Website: ulta-beauty
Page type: delivery-shipping
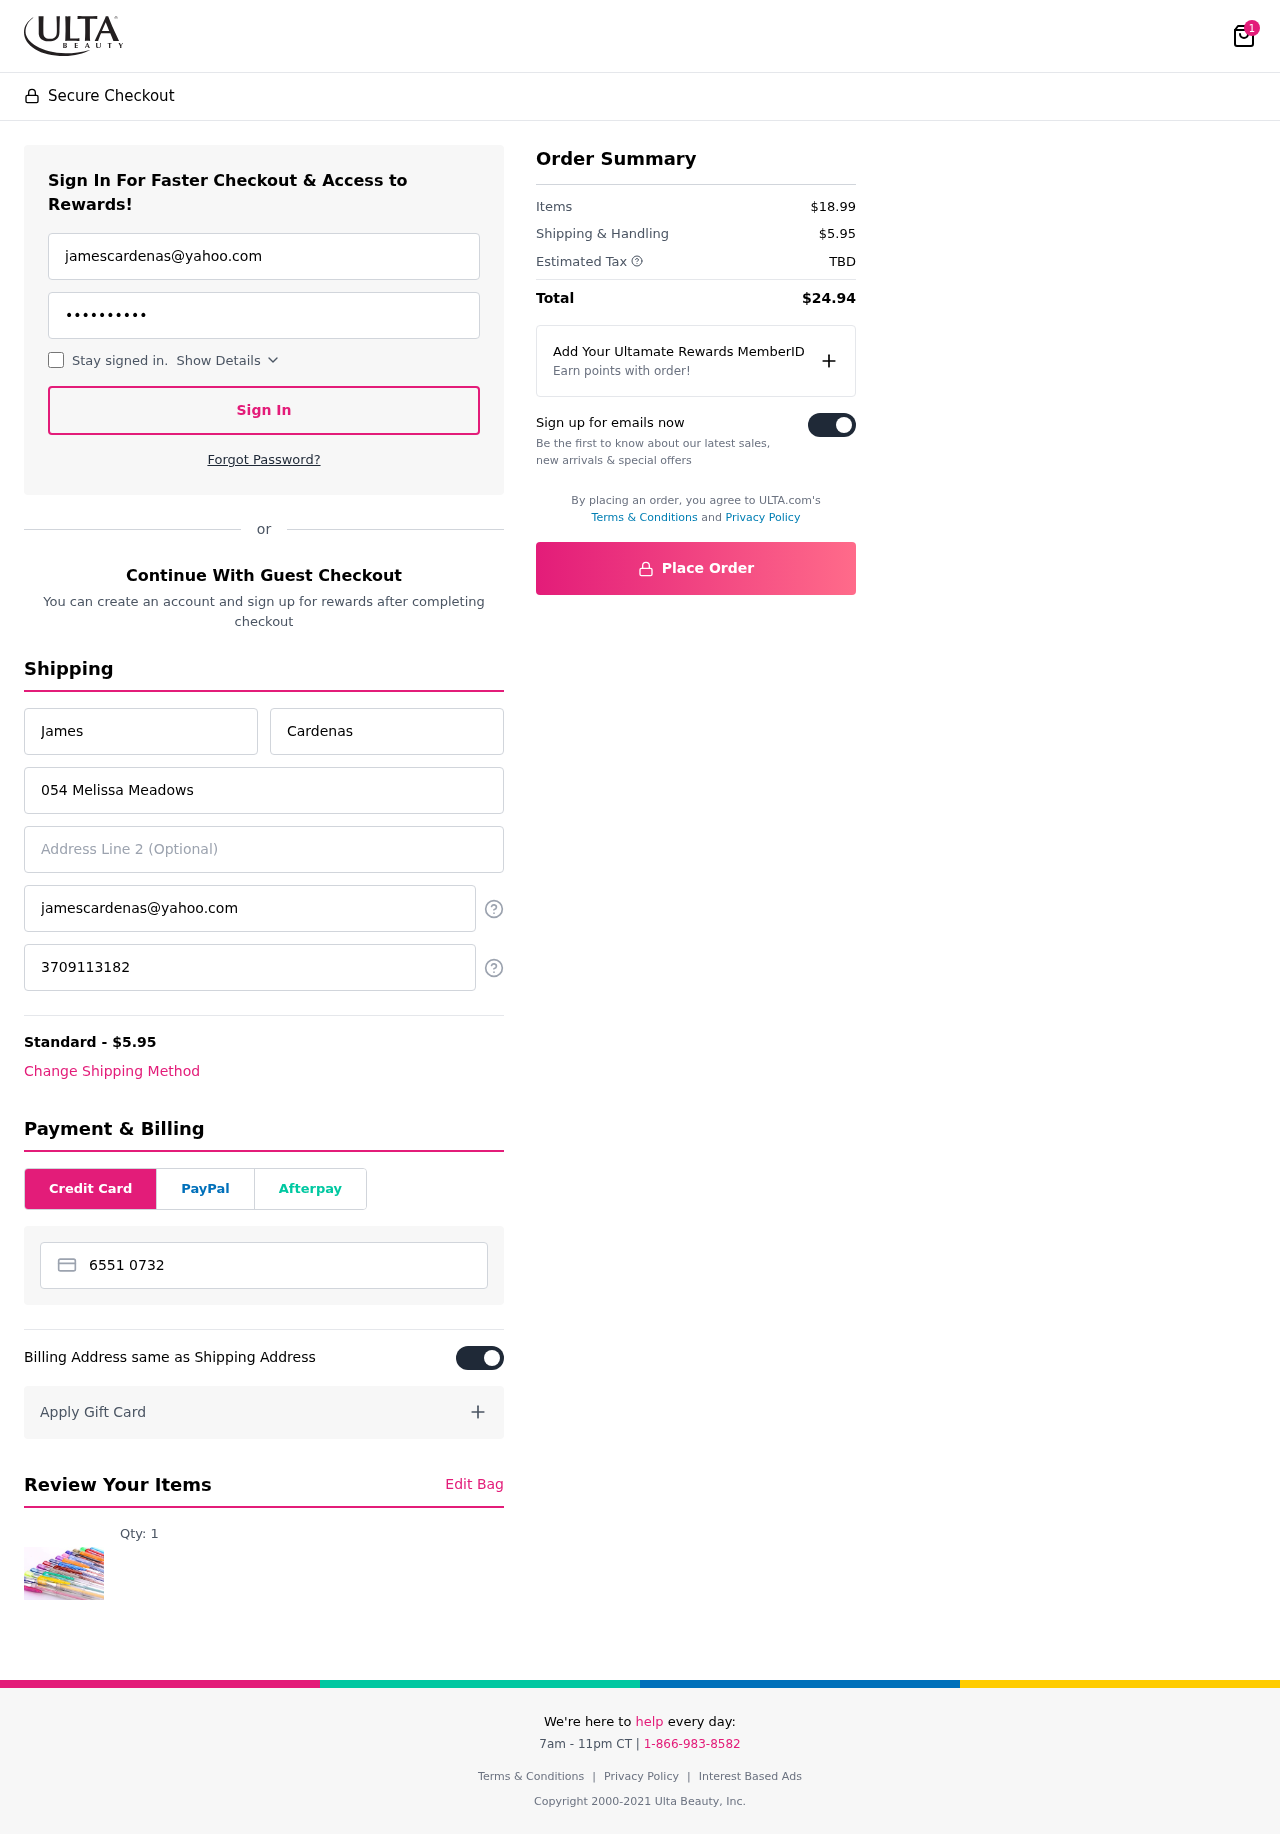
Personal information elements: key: PII_CARD_NUMBER
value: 6551 0732 3899 3247
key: PII_EMAIL
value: jamescardenas@yahoo.com
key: PII_EMAIL2
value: jamescardenas@yahoo.com
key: PII_FIRSTNAME
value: James
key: PII_LASTNAME
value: Cardenas
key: PII_PHONE
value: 3709113182
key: PII_STREET
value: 054 Melissa Meadows
Product elements: key: PRODUCT1_QUANTITY
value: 1
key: PRODUCT1
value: Qty: 1
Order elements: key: ORDER_NUM_ITEMS
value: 1
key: ORDER_SHIPPING_COST
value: $5.95
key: ORDER_SUBTOTAL
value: $18.99
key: ORDER_TAX
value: TBD
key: ORDER_TOTAL
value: $24.94